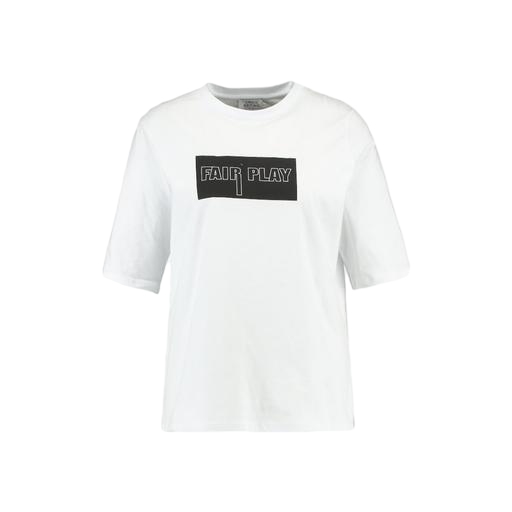
graphic tee, boxy t-shirt, graphic jersey tee, white background